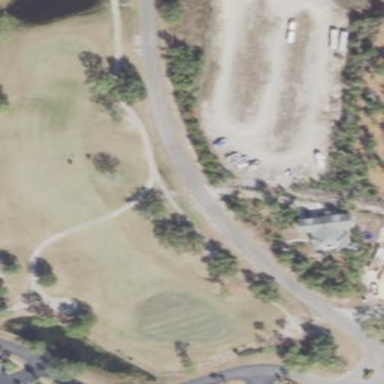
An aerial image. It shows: Grassy area designated as golf fairway.